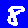
Digit: 8